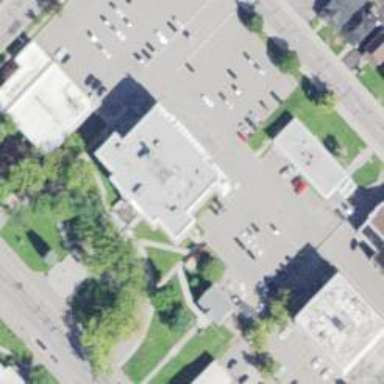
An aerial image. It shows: Courthouse building.